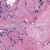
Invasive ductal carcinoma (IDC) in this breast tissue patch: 1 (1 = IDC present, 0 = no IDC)